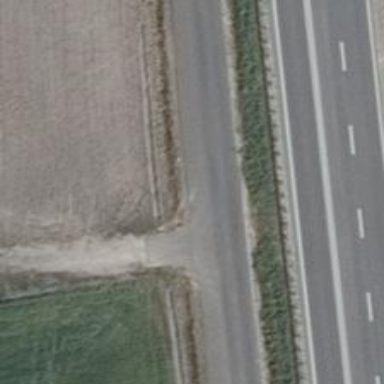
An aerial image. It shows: Passing place on the road.